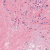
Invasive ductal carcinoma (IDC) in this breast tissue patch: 1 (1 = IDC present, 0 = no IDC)